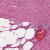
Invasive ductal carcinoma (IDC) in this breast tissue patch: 0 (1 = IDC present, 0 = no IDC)